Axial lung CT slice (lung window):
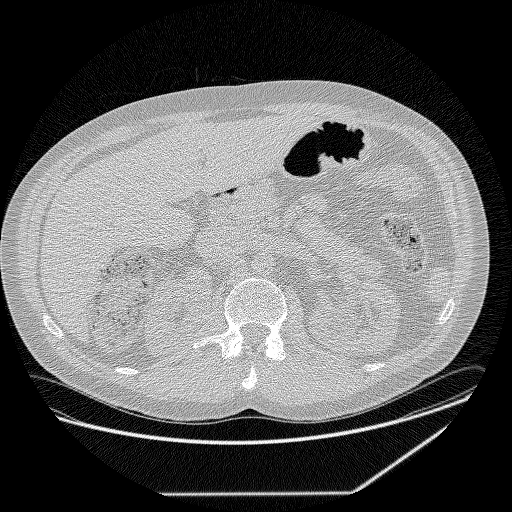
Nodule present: no